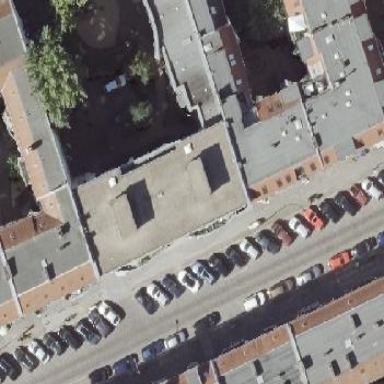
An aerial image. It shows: Part of building.